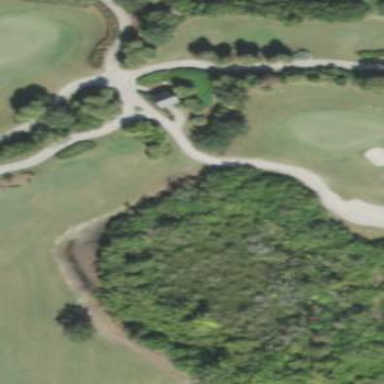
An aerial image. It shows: Area of rough grass used for golf.